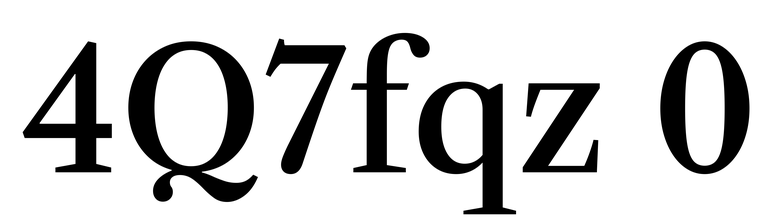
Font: LibreCaslonText_Medium